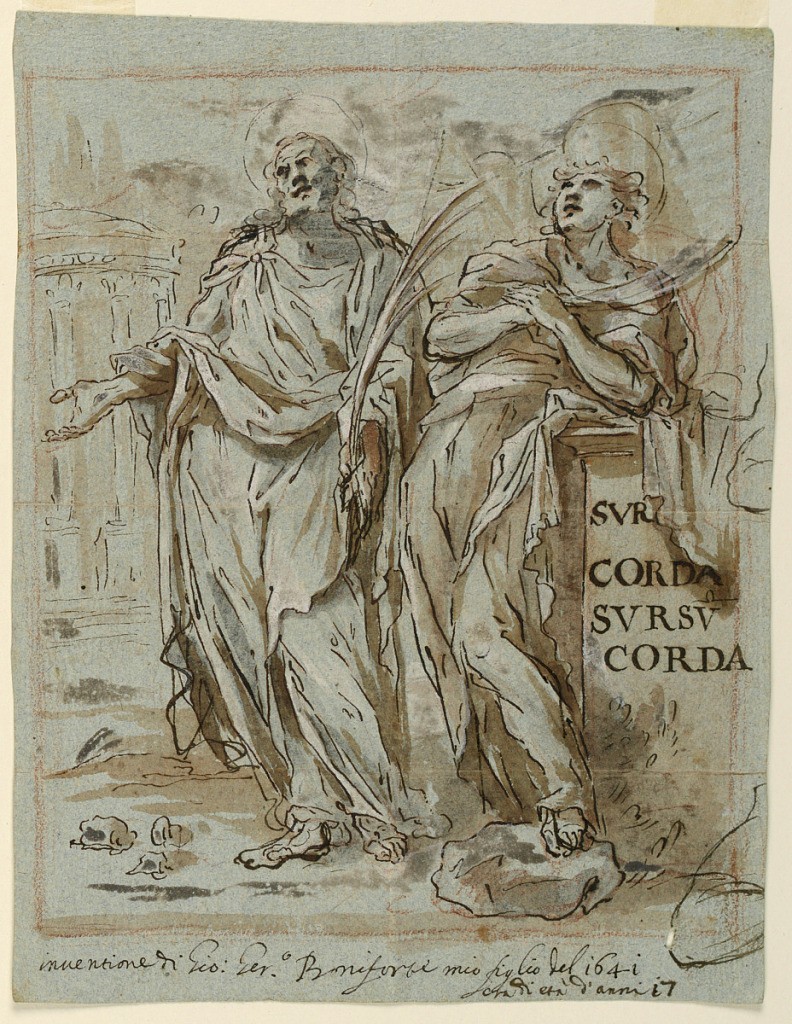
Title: Two Martyrs
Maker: Giovanni Gerolama Boniforte, Italian
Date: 1641
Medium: Red crayon, pen and ink, brush with brown and gray water color, and white heightening on blue paper
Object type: Drawing
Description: The saint at the left is shown in front view. He is bearded and stands with his right hand extended, palm turned upward. In his left hand is a palm branch. The saint at the right is younger and stands beside a pedestal upon which he leans his left elbow. His hands are crossed on his breast. And a palm branch is held in his right hand.
At the left in the background is a part of a circular temple framed by a red line. At the right edge are three studies for elbows.